Question: i am working on implementing list view, i have user BaseAdapter class.i am trying to setText in holder's text view field from an array list but without any success.Problem is in getView method's 'HashMap<String, ArrayList<String>> map = list.get(position); holder.txtFirst.setText(map.get(FIRST_COLUMN).toString());' part.
my main activity class() where i am setting up key and values for list adapter class. code is as :
'''
protected void onPostExecute(ArrayList<ArrayList<String>> result) {
ArrayList<String> conceptID = new ArrayList<String>(result.get(0));
ArrayList<String> conceptDesc = new ArrayList<String>(result.get(1));
listForSearchConcepts = new ArrayList<HashMap<String,ArrayList<String>>>();
HashMap<String, ArrayList<String>> temp = new HashMap<String,ArrayList<String>>();
temp.put(FIRST_COLUMN,conceptID);
listForSearchConcepts.add(temp);
temp.put(SECOND_COLUMN,conceptDesc);
listForSearchConcepts.add(temp);
listviewAdapter adapter = new listviewAdapter(MainActivity.this, listForSearchConcepts);
listView.setAdapter(adapter);
}'
'''
However below is my code of adapter class :
'''
public class listviewAdapter extends BaseAdapter
{
public ArrayList< HashMap < String,ArrayList < String > > > list;
Activity activity;
public listviewAdapter(Activity activity, ArrayList<HashMap<String,ArrayList<String>>> listForSearchConcepts) {
super();
this.activity = activity;
this.list = listForSearchConcepts;
}
public int getCount() {
// TODO Auto-generated method stub
return list.size();
}
public Object getItem(int position) {
// TODO Auto-generated method stub
return list.get(position);
}
public long getItemId(int position) {
// TODO Auto-generated method stub
return 0;
}
private class ViewHolder {
TextView txtFirst;
TextView txtSecond;
TextView txtThird;
TextView txtFourth;
}
public View getView(int position, View convertView, ViewGroup parent) {
// TODO Auto-generated method stub
// TODO Auto-generated method stub
ViewHolder holder;
LayoutInflater inflater = activity.getLayoutInflater();
if (convertView == null)
{
convertView = inflater.inflate(R.layout.listview_row, null);
holder = new ViewHolder();
holder.txtFirst = (TextView) convertView.findViewById(R.id.FirstText);
holder.txtSecond = (TextView) convertView.findViewById(R.id.SecondText);
convertView.setTag(holder);
}
else
{
holder = (ViewHolder) convertView.getTag();
}
HashMap<String, ArrayList<String>> map = list.get(position);
holder.txtFirst.setText(map.get(FIRST_COLUMN).toString());
//holder.txtSecond.setText(map.get(SECOND_COLUMN).get(1));
//holder.txtThird.setText(map.get(THIRD_COLUMN));
//holder.txtFourth.setText(map.get(FOURTH_COLUMN));
return convertView;
}
'''
}
i am also attaching screenshot of what actually i am getting on running the application:

any suggestion?
thanks
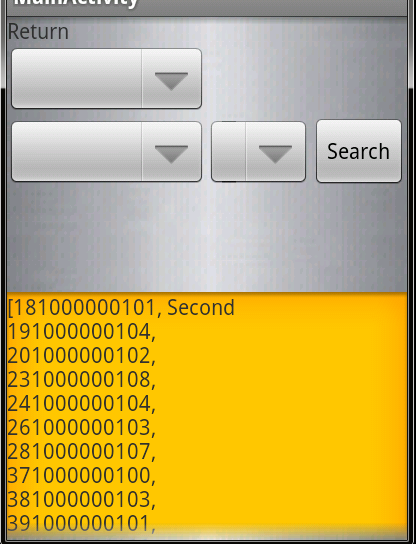
Answer: I strongly encourage you to replace your hasmaps and arraylists with classes. Java has poor capability to work with structures using map-lists. It just looks ugly in java. You can create class 'Concept' that contain 2 fields: 'id' and 'description'. And in 'postExecute' method you convert your lists to list of concepts. Something like this:
Concept class:
'''
public class Concept {
public String id;
public String description;
}
'''
onPostExecute method:
'''
protected void onPostExecute(List<List<String>> result) {
List<String> conceptID = result.get(0);
List<String> conceptDesc = result.get(1);
List<Concept> listForSearchConcepts = new ArrayList<Concept>();
for (int i = 0; i < conceptID.size(); i++) {
Concept concept = new Concept();
concept.id = conceptID.get(i);
concept.description = conceptDesc.get(i);
listForSearchConcepts.add(concept);
}
ListViewAdapter adapter = new ListViewAdapter(MainActivity.this, listForSearchConcepts);
listView.setAdapter(adapter);
}
'''
ListViewAdapter class:
'''
class ListviewAdapter extends BaseAdapter
{
public List<Concept> list;
Activity activity;
public ListviewAdapter(Activity activity, List<Concept> listForSearchConcepts) {
super();
this.activity = activity;
this.list = listForSearchConcepts;
}
public int getCount() {
return list.size();
}
public Object getItem(int position) {
return list.get(position);
}
public long getItemId(int position) {
return 0;
}
private class ViewHolder {
TextView txtFirst;
TextView txtSecond;
TextView txtThird;
TextView txtFourth;
}
public View getView(int position, View convertView, ViewGroup parent) {
// TODO Auto-generated method stub
// TODO Auto-generated method stub
ViewHolder holder;
LayoutInflater inflater = activity.getLayoutInflater();
if (convertView == null)
{
convertView = inflater.inflate(R.layout.listview_row, null);
holder = new ViewHolder();
holder.txtFirst = (TextView) convertView.findViewById(R.id.FirstText);
holder.txtSecond = (TextView) convertView.findViewById(R.id.SecondText);
convertView.setTag(holder);
}
else
{
holder = (ViewHolder) convertView.getTag();
}
Concept concept = list.get(position);
holder.txtFirst.setText(concept.id);
holder.txtSecond.setText(concept.description);
return convertView;
}
}
'''